Question: I get this error 'Cannot add an entity with a key that is already in use.' when I run the code below.
Tables:

What am i missing?
'''
private void CopyAllPageObjects(int fromPageID, int toPageID)
{
CMSDataContext _db = new CMSDataContext();
// Copy page objects
var originalPageObjects = (from x in _db.CMSPageObjects
where x.PageID == fromPageID
select x);
List<CMSPageObject> newPageObjects = new List<CMSPageObject>();
foreach (CMSPageObject po in originalPageObjects)
{
CMSPageObject newPageObject = new CMSPageObject();
newPageObject.PageID = toPageID;
newPageObject.CMSObjectID = po.CMSObjectID;
newPageObject.Name = po.Name;
newPageObject.Sorting = po.Sorting;
newPageObjects.Add(newPageObject);
// Copy page object attribute values
var originalPoavs = (from x in _db.CMSPageObjectAttributeValues
where x.CMSPageObjectID == po.ID
select x);
List<CMSPageObjectAttributeValue> newPoavs = new List<CMSPageObjectAttributeValue>();
foreach (CMSPageObjectAttributeValue poav in originalPoavs)
{
CMSPageObjectAttributeValue newPoav = new CMSPageObjectAttributeValue();
newPoav.CMSAttributeID = poav.CMSAttributeID;
newPoav.CMSPageObjectID = newPageObject.ID;
newPoav.LCID = poav.LCID;
newPoav.Value = poav.Value;
newPoavs.Add(newPoav);
}
_db.CMSPageObjectAttributeValues.InsertAllOnSubmit(newPoavs);
}
_db.CMSPageObjects.InsertAllOnSubmit(newPageObjects);
_db.SubmitChanges();
}
'''
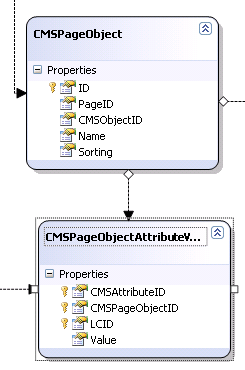
Answer: It looks like you're trying to add an object, while another one with same primary key exists. Are 'PageID' or 'CMSObjectID' primary keys? Or 'CMSAttributeID'?
You might also want to share more data about how your data tables look like.
Update: after you added database struct, I would look closer at this line:
'''
newPoav.CMSPageObjectID = newPageObject.ID;
'''
the 'newPageObject.ID' is probably not known at this time, because you didn't add the object to the DB yet (I suspect 'ID' is identity). I think you could use:
'''
newPoav.CMSPageObject = newPageObject
'''